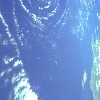
Label: water